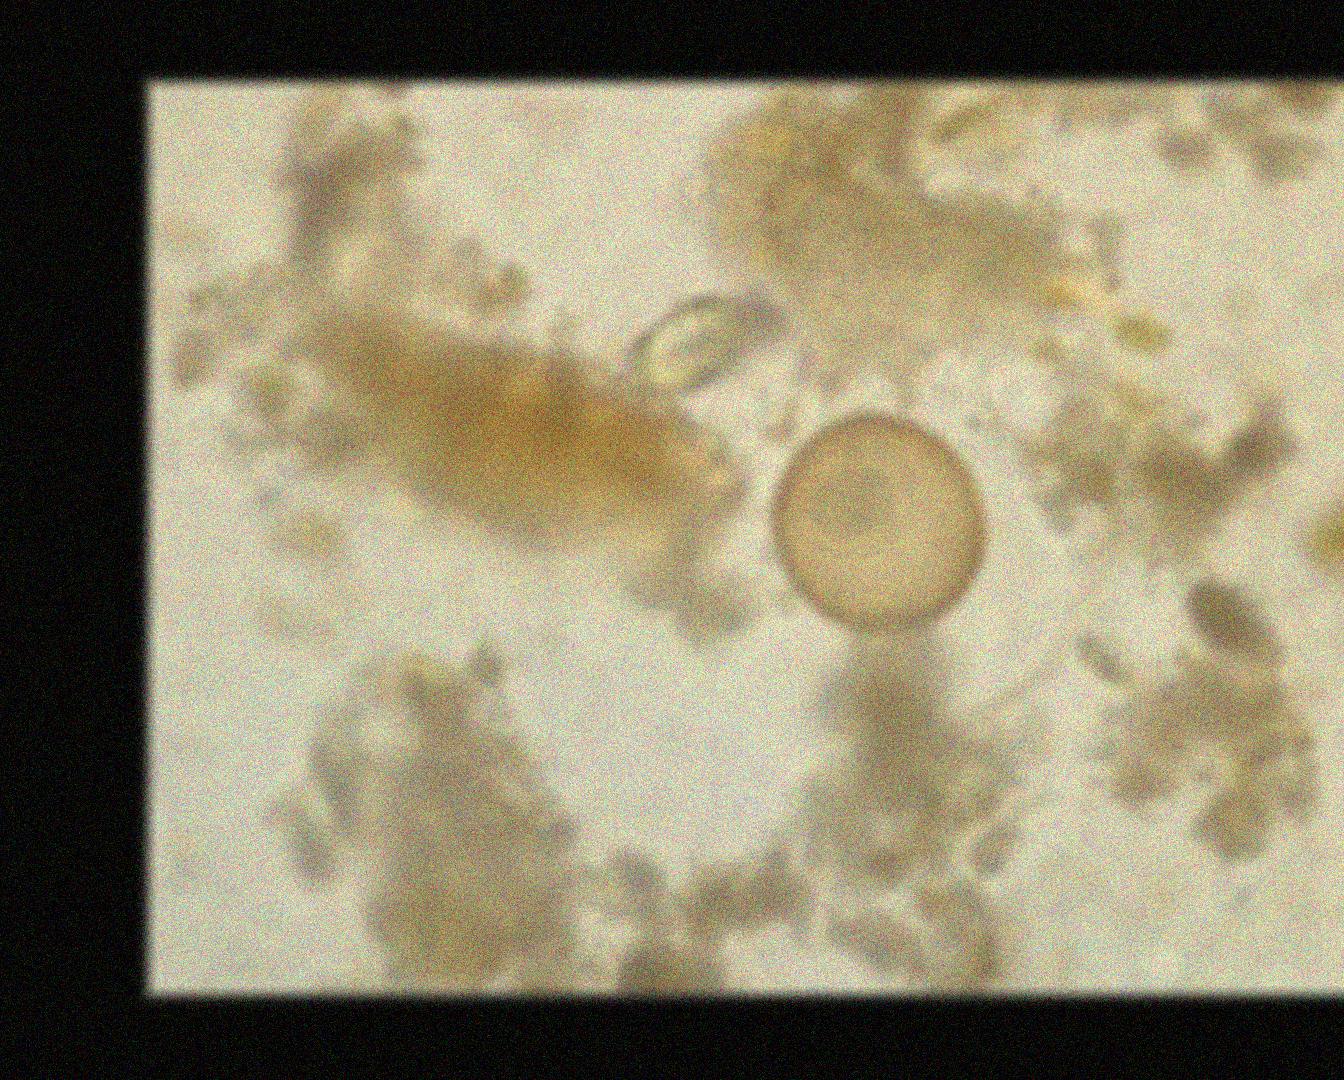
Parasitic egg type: Hymenolepis diminuta